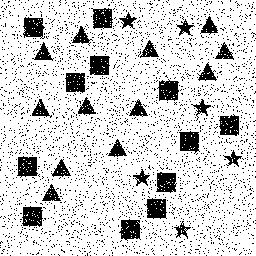
Squares: 12
Triangles: 12
Stars: 6
Total shapes: 30